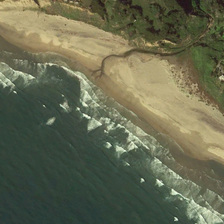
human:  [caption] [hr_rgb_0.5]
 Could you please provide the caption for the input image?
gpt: a piece of green ocean is near yellow beach and many green trees .

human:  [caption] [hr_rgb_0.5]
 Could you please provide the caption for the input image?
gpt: a piece of green ocean is near yellow beach and many green trees .

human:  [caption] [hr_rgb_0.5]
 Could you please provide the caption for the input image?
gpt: a piece of green ocean is near yellow beach and many green trees .

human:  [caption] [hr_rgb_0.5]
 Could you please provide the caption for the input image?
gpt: a piece of green ocean is near yellow beach and many green trees .

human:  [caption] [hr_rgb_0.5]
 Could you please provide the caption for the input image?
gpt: a piece of green ocean is near yellow beach and many green trees .